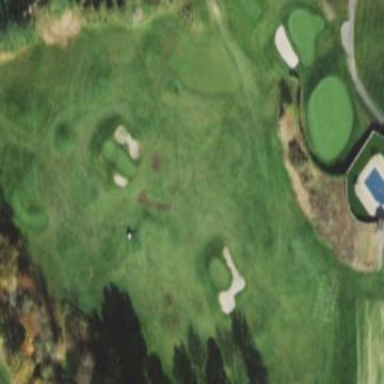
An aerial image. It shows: Grassy area designated as driving range for golf.